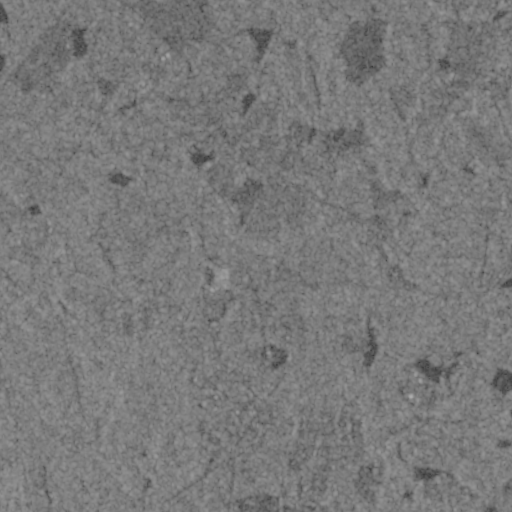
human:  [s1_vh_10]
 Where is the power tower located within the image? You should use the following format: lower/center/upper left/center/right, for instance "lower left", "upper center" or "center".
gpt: The power tower is located in the upper right of the image.
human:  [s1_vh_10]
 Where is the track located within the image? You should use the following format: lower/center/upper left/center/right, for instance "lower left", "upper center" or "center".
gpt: There is no track in the image.

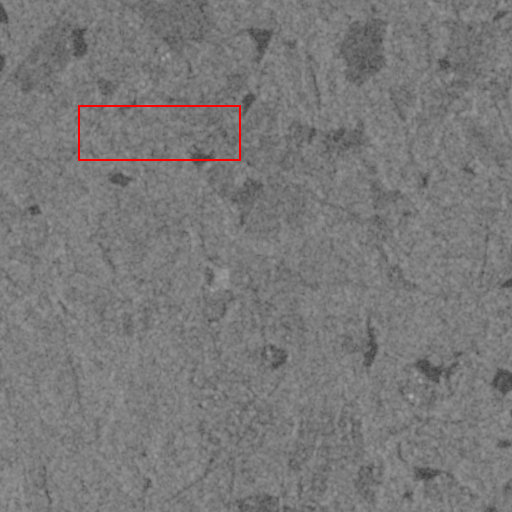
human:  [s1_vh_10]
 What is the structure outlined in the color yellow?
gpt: There is no yellow outline.
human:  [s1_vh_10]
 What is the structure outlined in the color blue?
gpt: There is no structure outlined in blue.